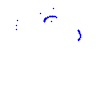
Particle: proton